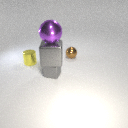
large gray metal cube below large purple metal sphere